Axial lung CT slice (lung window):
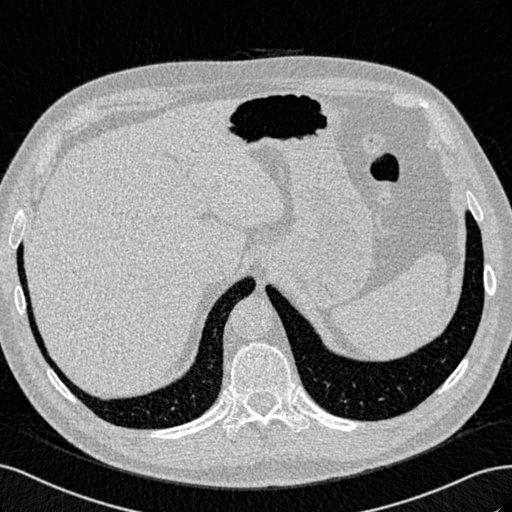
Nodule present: no